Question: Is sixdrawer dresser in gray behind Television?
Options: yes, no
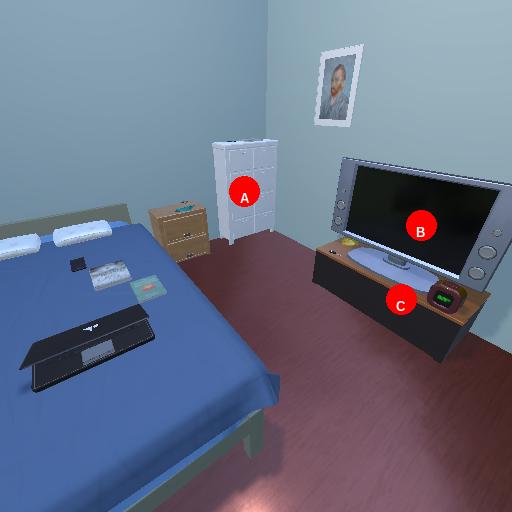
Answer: yes